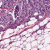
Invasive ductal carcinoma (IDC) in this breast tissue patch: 1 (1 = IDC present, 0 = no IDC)